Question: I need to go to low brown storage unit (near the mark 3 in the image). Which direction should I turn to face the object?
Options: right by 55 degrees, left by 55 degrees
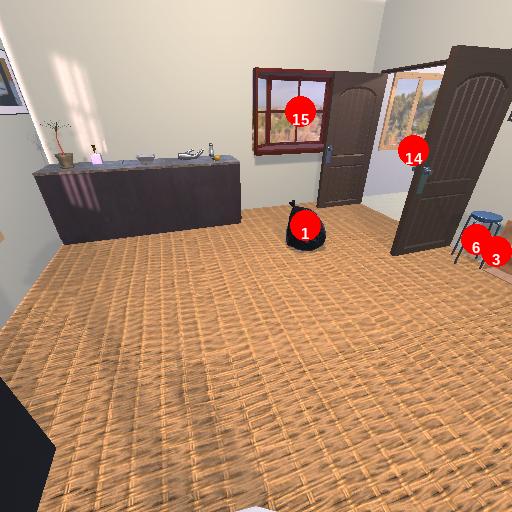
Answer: right by 55 degrees